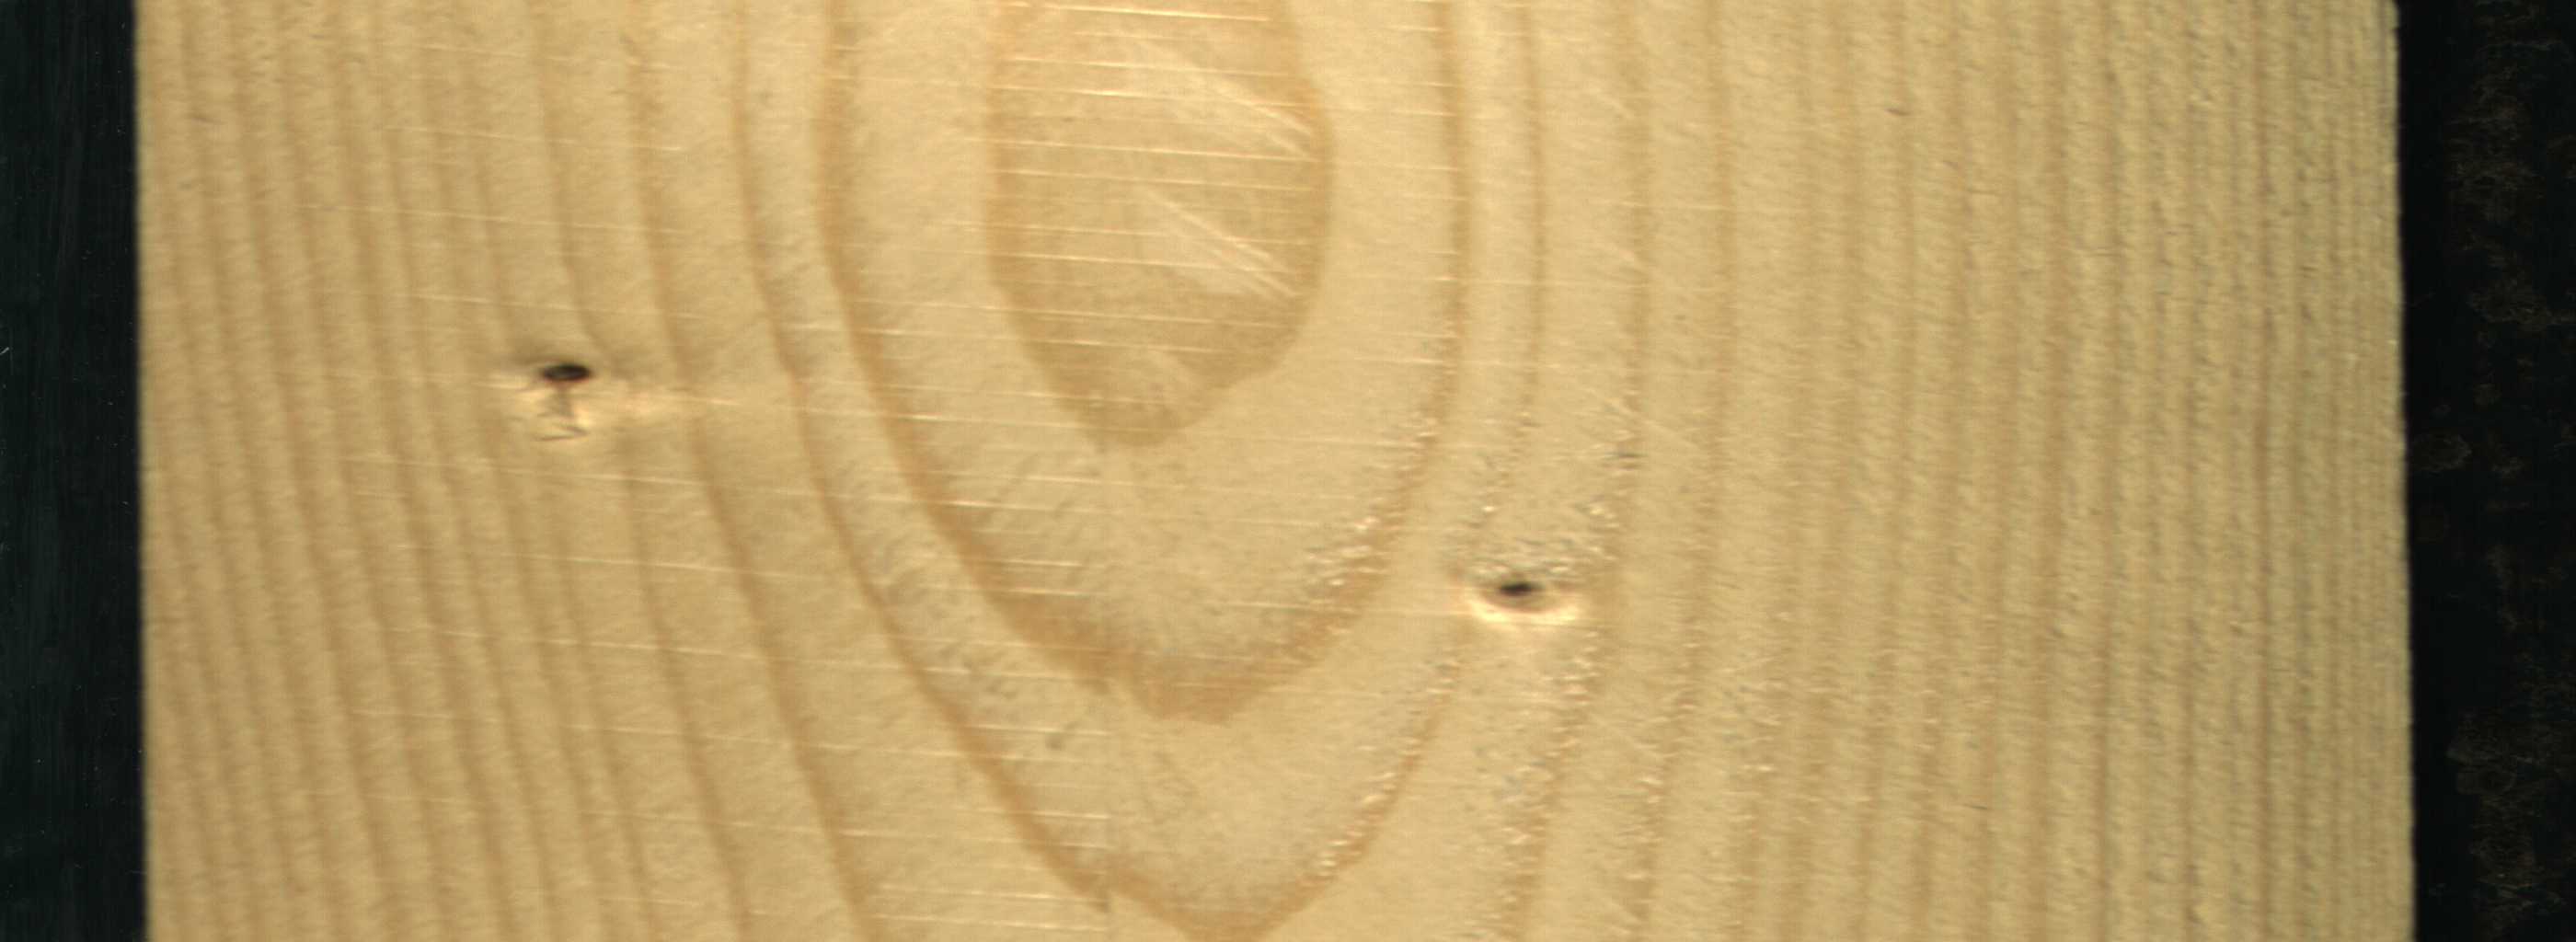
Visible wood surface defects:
Dead_Knot
Live_Knot